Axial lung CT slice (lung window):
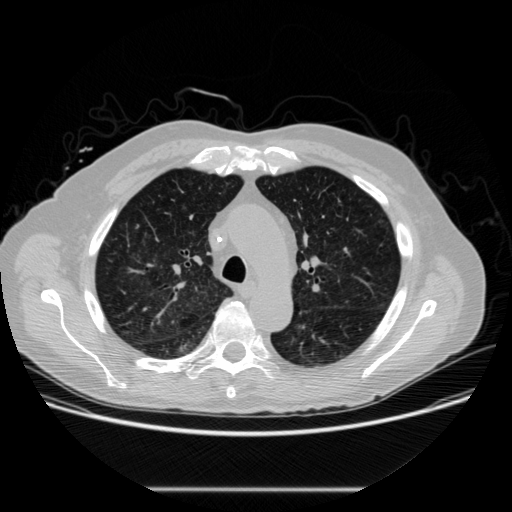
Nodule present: yes
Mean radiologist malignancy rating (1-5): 3